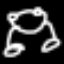
Label: frog